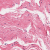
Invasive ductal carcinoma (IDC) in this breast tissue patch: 0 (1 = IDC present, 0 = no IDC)